Chest X-ray:
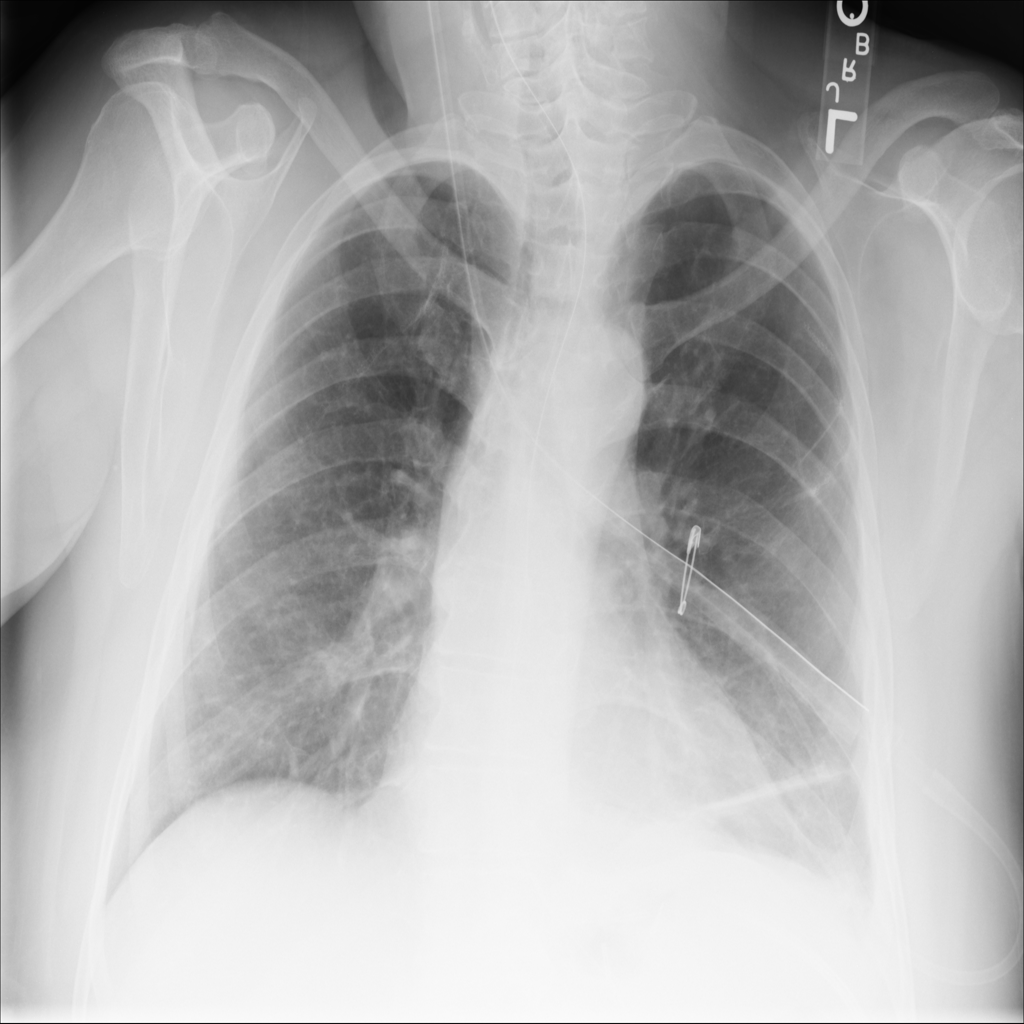
Findings: Fibrosis, Effusion
No abnormal finding: no